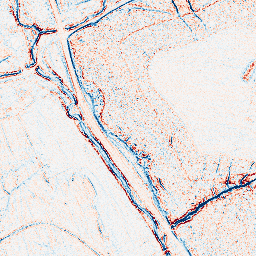
Category: edge_preserving
Decomposition family: bilateral
Decomposition parameters: d: 5
sigma_color: 150
sigma_space: 25
Upsampling method: bspline
Upsampling parameters: scale: 8
Upsampling scale: 8